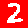
Digit: 2